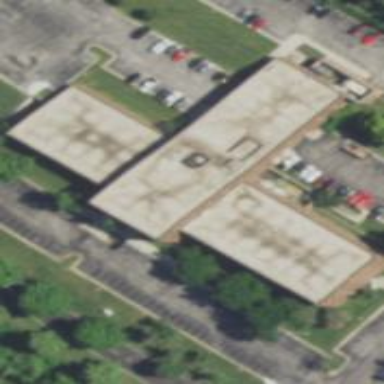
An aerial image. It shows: Building.